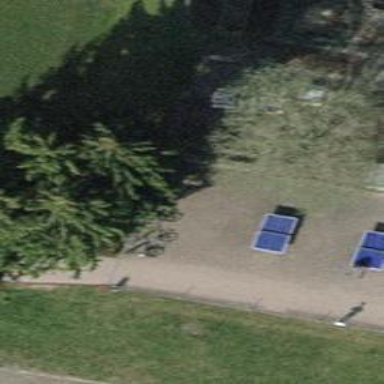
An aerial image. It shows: Bicycle parking facility.